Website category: university
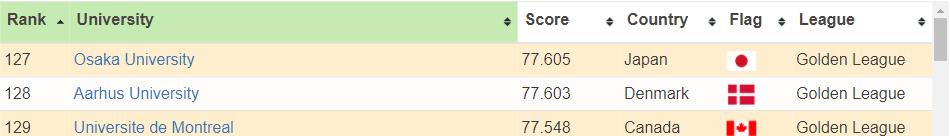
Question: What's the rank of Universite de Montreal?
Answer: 129

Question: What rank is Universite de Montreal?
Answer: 129

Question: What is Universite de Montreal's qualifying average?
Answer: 129

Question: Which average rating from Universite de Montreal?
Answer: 129

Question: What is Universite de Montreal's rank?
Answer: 129

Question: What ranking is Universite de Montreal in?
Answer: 129

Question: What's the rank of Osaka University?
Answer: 127

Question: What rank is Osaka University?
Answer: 127

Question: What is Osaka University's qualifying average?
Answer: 127

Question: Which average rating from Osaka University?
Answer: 127

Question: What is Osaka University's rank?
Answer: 127

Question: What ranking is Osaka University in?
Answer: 127

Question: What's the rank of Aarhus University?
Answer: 128

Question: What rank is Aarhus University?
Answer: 128

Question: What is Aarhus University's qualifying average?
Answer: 128

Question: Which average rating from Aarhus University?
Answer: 128

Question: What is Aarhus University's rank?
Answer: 128

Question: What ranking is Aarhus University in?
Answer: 128

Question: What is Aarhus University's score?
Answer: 77.603

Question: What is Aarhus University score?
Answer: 77.603

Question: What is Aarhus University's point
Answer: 77.603

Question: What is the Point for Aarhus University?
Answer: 77.603

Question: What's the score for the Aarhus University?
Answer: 77.603

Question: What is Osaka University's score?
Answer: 77.605

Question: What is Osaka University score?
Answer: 77.605

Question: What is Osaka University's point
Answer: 77.605

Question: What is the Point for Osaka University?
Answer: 77.605

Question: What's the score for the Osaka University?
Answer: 77.605

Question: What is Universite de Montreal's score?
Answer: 77.548

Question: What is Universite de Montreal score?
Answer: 77.548

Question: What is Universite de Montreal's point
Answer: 77.548

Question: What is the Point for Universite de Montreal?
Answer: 77.548

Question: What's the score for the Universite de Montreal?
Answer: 77.548

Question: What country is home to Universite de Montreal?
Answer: Canada

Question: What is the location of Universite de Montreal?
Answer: Canada

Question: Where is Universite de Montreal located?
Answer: Canada

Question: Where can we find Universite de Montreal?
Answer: Canada

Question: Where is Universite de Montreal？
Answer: Canada

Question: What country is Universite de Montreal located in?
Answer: Canada

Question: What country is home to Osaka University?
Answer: Japan

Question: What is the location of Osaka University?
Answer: Japan

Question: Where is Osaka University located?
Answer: Japan

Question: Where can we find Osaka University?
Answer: Japan

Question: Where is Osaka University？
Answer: Japan

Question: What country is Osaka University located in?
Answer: Japan

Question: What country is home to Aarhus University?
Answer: Denmark

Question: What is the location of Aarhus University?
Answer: Denmark

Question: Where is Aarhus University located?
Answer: Denmark

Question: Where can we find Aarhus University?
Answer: Denmark

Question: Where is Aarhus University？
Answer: Denmark

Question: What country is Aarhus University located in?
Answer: Denmark

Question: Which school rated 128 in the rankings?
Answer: Aarhus University

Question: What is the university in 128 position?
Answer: Aarhus University

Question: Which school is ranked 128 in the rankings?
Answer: Aarhus University

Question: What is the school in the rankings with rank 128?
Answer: Aarhus University

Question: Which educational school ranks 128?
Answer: Aarhus University

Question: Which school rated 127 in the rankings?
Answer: Osaka University

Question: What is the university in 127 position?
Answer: Osaka University

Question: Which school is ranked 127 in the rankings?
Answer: Osaka University

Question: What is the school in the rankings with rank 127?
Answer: Osaka University

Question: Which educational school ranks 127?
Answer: Osaka University

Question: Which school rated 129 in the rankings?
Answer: Universite de Montreal

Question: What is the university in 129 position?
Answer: Universite de Montreal

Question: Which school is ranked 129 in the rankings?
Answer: Universite de Montreal